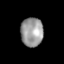
Tissue: lung
Cell type: T cells
Senescence score: 0.2298
Nuclear area (px): 631
Mean DAPI intensity: 155.395